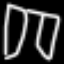
Label: pants